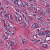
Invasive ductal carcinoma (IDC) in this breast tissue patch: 1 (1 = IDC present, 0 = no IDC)